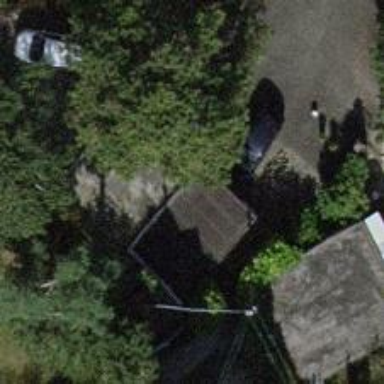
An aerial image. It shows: Garages as the designated land use.